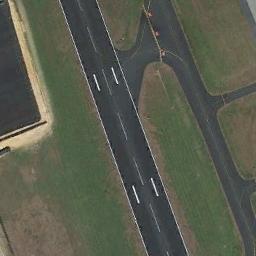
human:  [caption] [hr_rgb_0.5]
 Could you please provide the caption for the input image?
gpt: The runway is on the grass .

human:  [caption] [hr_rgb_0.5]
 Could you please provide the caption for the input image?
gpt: Next to the two parallel runways is a large green lawn with white short and thick markings on the runway .

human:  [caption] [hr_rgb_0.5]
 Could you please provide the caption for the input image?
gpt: The runway goes through the lawn and some center line markings are on the runway .

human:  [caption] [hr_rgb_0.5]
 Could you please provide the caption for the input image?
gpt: The grass is beside the runway .

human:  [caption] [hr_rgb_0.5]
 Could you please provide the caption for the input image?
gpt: There are green lawns beside the runway .